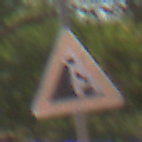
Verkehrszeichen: SteinschlagLinks
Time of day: MorningAfternoon
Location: Outdoor (Nature)
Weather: Clear
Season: Summer
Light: Natural